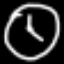
Label: clock